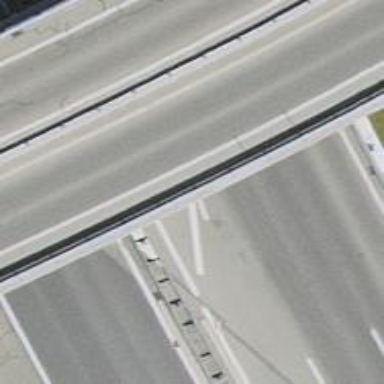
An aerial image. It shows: Bridge over motorway.